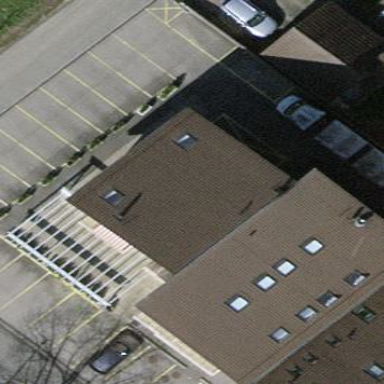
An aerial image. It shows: Commercial building.